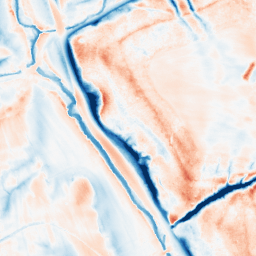
Category: classical
Decomposition family: gaussian_anisotropic
Decomposition parameters: sigma_x: 10
sigma_y: 5
Upsampling method: regularized
Upsampling parameters: scale: 2
lambda_reg: 0.001
Upsampling scale: 2